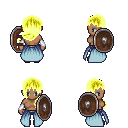
a pixel art fantasy rpg character, female body template, human, dark skin, overskirt, metal pants, gold left-swept hairstyle, white cloth bracers, brown slippers, shield, four views (front, back, left, right), 2x2 character sprite sheet, small pixel art, hard edges, no anti-aliasing